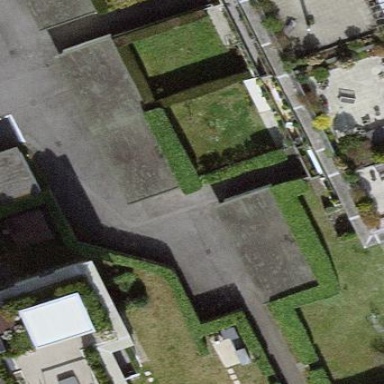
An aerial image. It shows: View of roof of building.